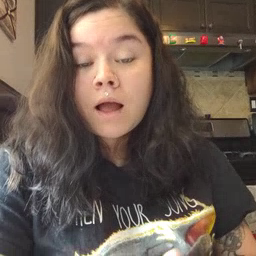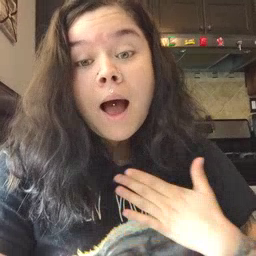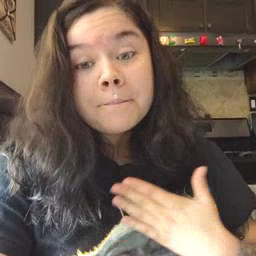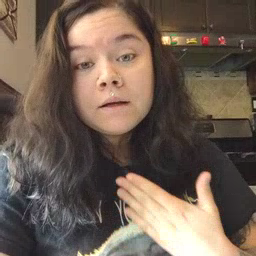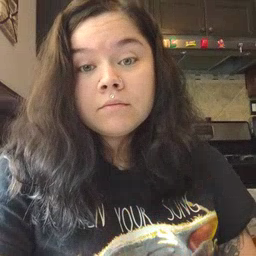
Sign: happy